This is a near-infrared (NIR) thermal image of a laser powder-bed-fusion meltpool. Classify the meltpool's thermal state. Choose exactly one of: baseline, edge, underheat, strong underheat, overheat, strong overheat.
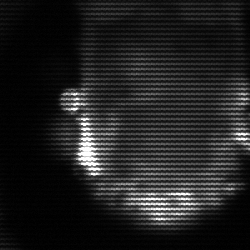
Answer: baseline